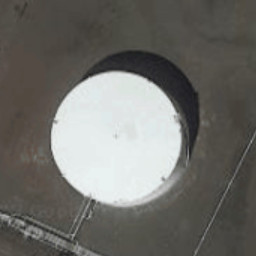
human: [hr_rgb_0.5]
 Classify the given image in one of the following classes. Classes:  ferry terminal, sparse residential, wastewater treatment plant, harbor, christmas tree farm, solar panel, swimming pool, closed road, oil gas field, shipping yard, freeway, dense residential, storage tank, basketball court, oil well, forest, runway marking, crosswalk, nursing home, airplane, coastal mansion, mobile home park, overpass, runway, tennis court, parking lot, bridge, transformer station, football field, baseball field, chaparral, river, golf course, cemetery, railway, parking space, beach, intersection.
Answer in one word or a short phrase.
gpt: storage tank